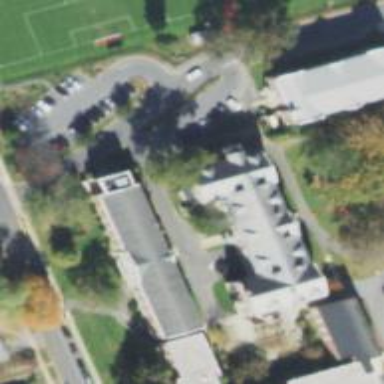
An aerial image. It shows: College building.